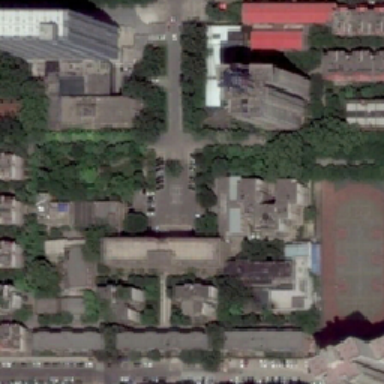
The playground is near the altar .